高一 · 立体几何学
正方体 $A B C D-A_{1} B_{1} C_{1} D_{1}$ 中, 点 $P$ 在侧面 $B C C_{1} B_{1}$ 及其边界上运动, 并且总保持 $A P \perp B D_{1}$, 则动点 $P$ 的轨迹是( )
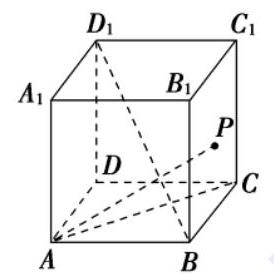
A. 线段 $B_{1} C$

B. 线段 $B C_{1}$
C. $B B_{1}$ 中点与 $C C_{1}$ 中点连成的线段
D. $B C$ 中点与 $B_{1} C_{1}$ 中点连成的线段

答案: A
解析:  [如图, 由于 $B D_{1} \perp$ 平面 $A B_{1} C$, 故点 $P$ 一定位于 $B_{1} C$ 上.]